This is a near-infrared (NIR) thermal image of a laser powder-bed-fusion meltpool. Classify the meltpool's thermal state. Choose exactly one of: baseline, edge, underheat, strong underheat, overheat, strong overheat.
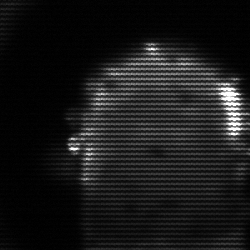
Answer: baseline